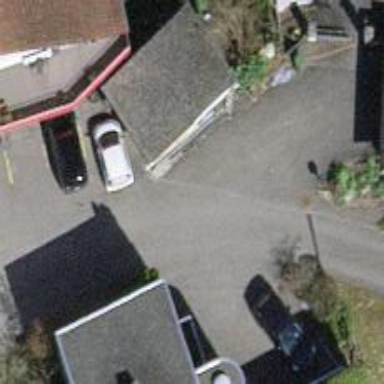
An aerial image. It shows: Residential road.